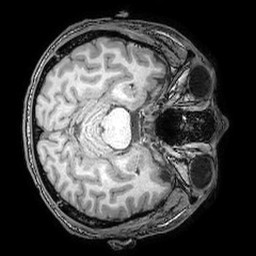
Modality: T1w
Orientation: axial
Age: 40
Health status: ill
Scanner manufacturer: philips
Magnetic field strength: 3 T
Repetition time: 0.007 s
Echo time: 0.0035 s